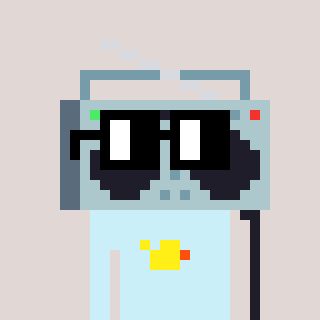
a pixel art character with square black glasses, a boombox-shaped head and a cold-colored body on a warm background